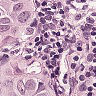
Metastatic tissue present: yes